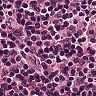
Metastatic tissue present: no